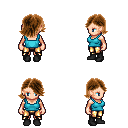
a pixel art fantasy rpg character, female body template, human, light skin, teal pirate shirt, gold greaves, brown swoop hairstyle, black shoes, four views (front, back, left, right), 2x2 character sprite sheet, small pixel art, hard edges, no anti-aliasing